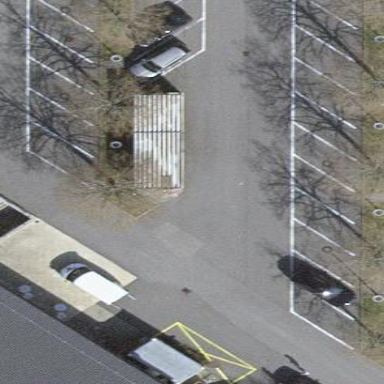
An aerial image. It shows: Motorcycle parking facility.